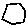
Label: hexagon